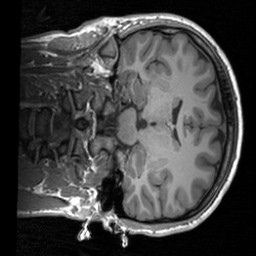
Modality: T1w
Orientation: coronal
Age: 21
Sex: male
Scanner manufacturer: siemens
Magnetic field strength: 3 T
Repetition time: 1.9 s
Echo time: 0.00226 s